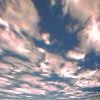
Label: cloud